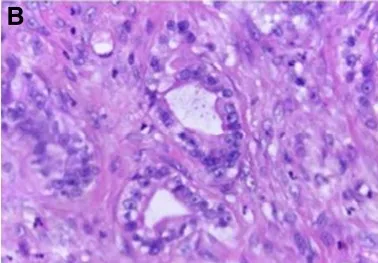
(B) Higher magnification of Figure 1A.
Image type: pathology (h&e)